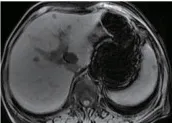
Imaging changes before (2022.02.14), at the onset of organ damage (2023.08.16), and 6 months (2024.02.09) after discontinuation of the amiodarone. (E-J) After 2 years (2023.08.16) of oral treatment with amiodarone, chest CT showed diffuse ground-glass shadows and fine reticular shadows in both lungs, with thickening of the interlobular septum, which was more significant than before; the density of the liver was markedly higher than before, with a CT value of about 145 HU. MRI of the liver showed the hepatic parenchyma was isointense on T1WI, and isointense on the fat-suppressed sequence of T2WI.
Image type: radiology (mri)